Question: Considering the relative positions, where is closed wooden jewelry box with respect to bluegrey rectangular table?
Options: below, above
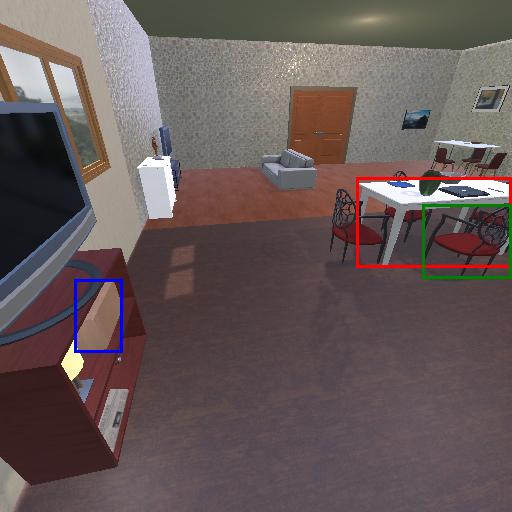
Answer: below